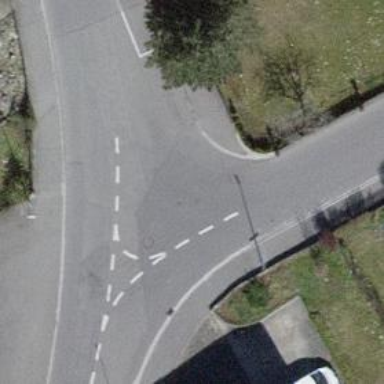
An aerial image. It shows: Unmarked road crossing.